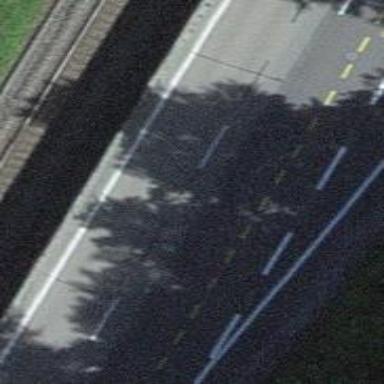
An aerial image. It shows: Asphalt trunk highway with designated cycle lane.